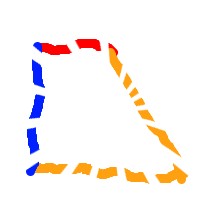
Shape: trapezoid